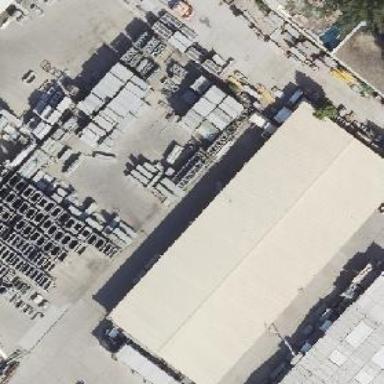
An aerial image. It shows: Commercial building with gabled roof.